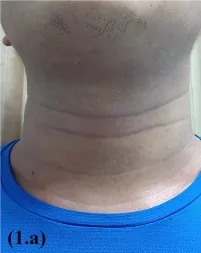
Erythema, scaling, and lichenification of the face and neck before dupilumab treatment.
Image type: medical_photograph (skin_photograph)